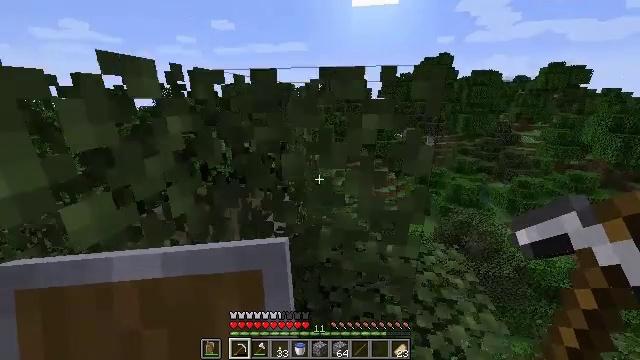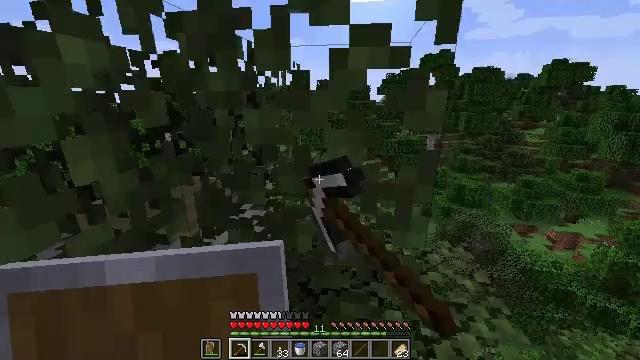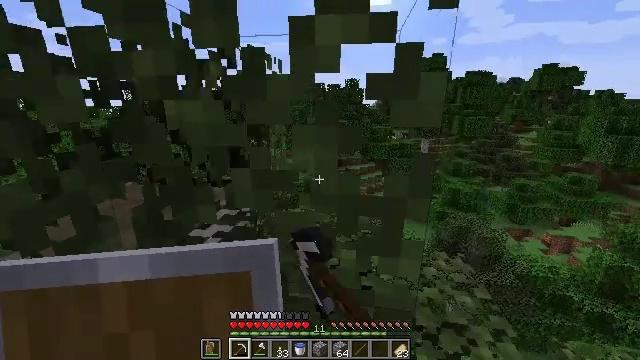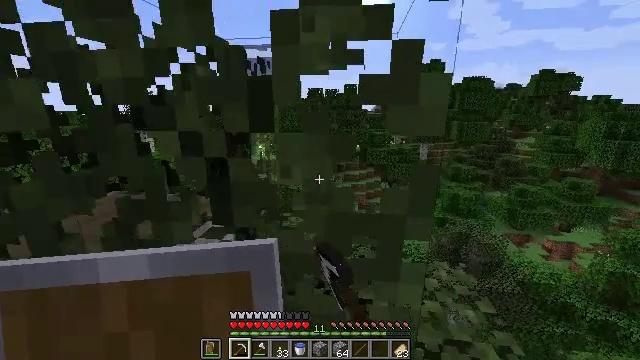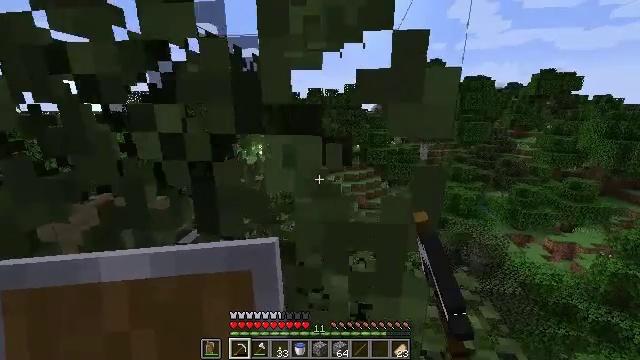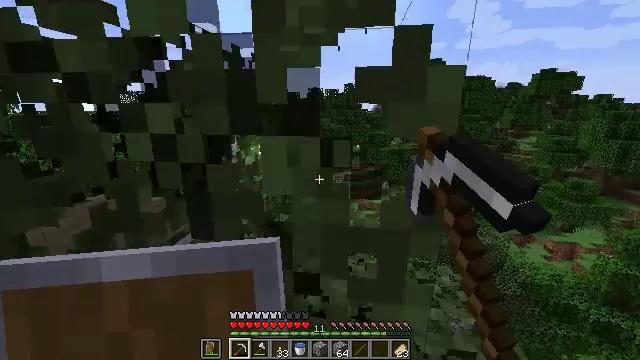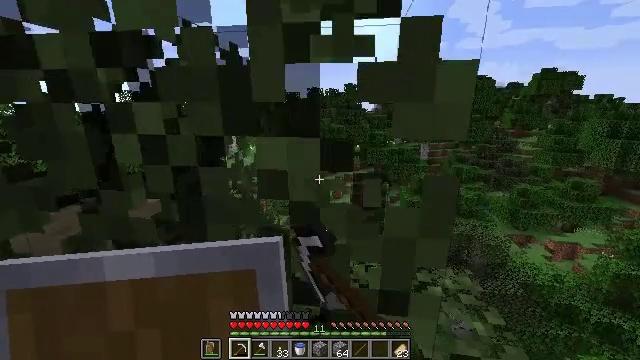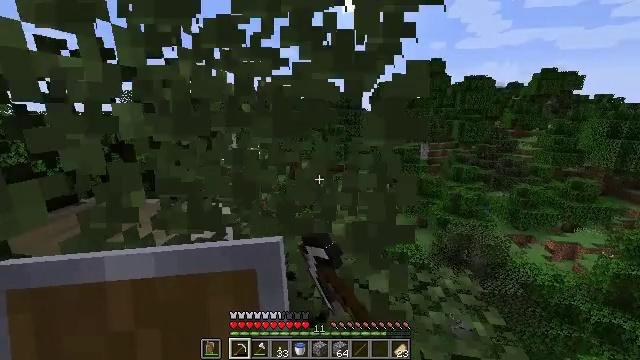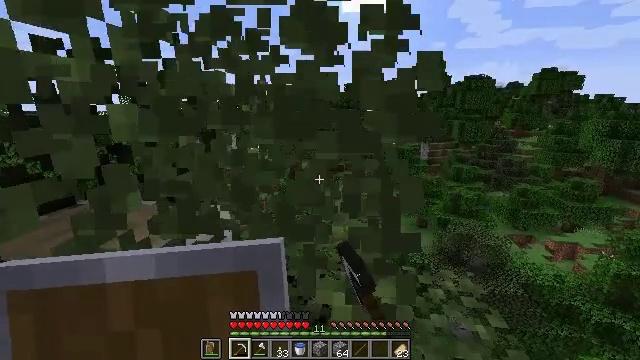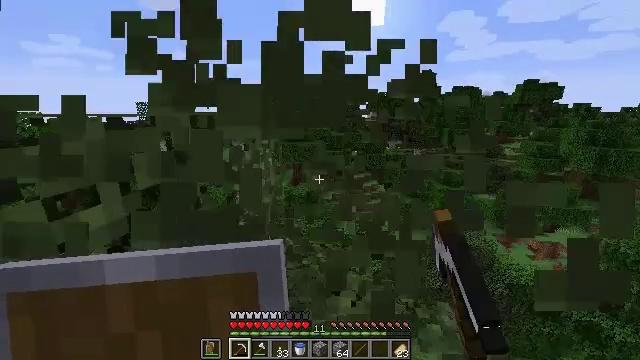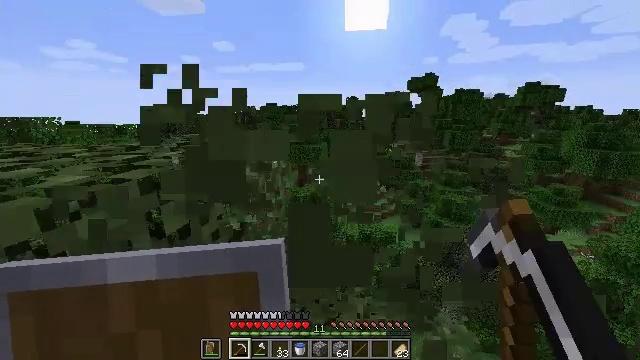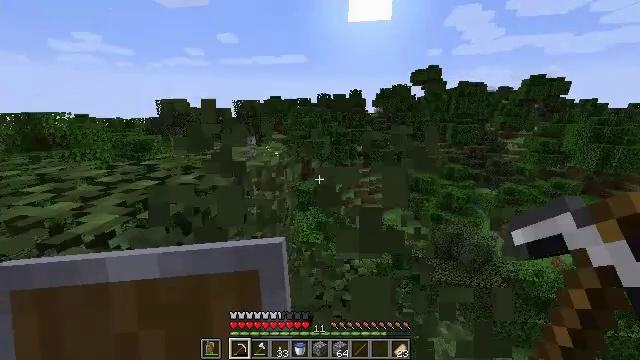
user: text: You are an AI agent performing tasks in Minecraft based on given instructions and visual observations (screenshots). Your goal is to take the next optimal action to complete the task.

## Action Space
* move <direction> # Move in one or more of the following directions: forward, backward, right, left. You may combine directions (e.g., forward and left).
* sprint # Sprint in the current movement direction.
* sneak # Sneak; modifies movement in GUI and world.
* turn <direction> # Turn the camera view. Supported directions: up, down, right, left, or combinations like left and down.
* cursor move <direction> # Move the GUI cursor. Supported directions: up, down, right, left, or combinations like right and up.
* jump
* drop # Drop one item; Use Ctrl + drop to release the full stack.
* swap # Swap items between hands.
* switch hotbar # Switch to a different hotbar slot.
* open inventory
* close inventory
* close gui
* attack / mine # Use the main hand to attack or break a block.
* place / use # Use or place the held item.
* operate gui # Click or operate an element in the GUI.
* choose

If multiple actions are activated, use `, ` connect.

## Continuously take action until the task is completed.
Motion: motion action
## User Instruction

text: Remove birch leaves from trees.
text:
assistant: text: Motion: attack / mine
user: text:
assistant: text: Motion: turn right and up, attack / mine
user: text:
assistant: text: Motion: turn up, attack / mine
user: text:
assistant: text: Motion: attack / mine
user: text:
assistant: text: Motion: attack / mine
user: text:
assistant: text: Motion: attack / mine
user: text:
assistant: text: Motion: attack / mine
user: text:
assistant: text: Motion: move forward, sprint, attack / mine
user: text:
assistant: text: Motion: move forward, sprint, attack / mine, jump
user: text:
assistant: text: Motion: move forward, sprint, turn left, attack / mine, jump
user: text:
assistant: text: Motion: move forward, sprint, turn down, jump
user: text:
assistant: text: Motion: sprint, jump